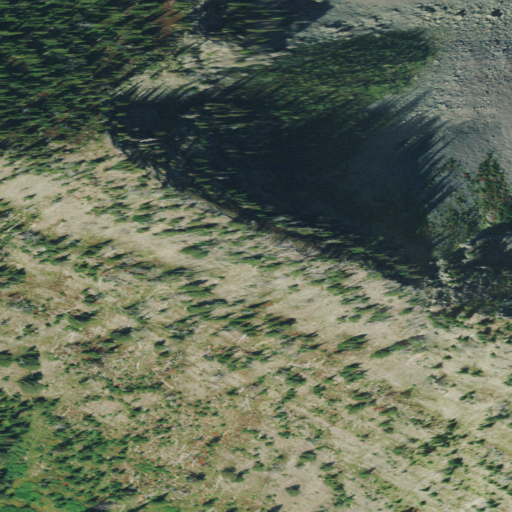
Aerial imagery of ridge(s) in Montana named Paola Ridge containing shrub, evergreen forest, and barren land